Question: I'm trying to change server settings based on build configurations in Xcode for our iOS app. I am using <URL> as a base. I set up the configuration property in the Info.plist but when I try to get it in code it is coming back 'nil'.

In searching for solutions and testing I found that I'm getting back 'nil' from everything to do with the 'mainBundle'. Here is what I've declared in my testing so far. What am I missing/doing wrong?
'''
NSBundle *bundle = [NSBundle mainBundle];
NSString *configuration = [[NSBundle mainBundle] objectForInfoDictionaryKey:@"Configuration"];
NSString *bundleName = [[NSBundle mainBundle] bundleIdentifier];
NSString *otherName = [[[NSBundle mainBundle] infoDictionary] objectForKey:(NSString *)kCFBundleNameKey];
'''
I'm using Xcode 9.3.
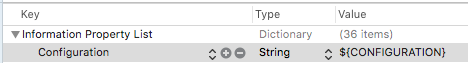
Answer: Turns out I had duplicated my debug configuration from the release configuration. I noticed that some of the debug properties were not the same. So I deleted and re created the new configurations. This solved the issue. If anyone has any specifics on why the bundle information was not being found in a release build, please comment.